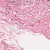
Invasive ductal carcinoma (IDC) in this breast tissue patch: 0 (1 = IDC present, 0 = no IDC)